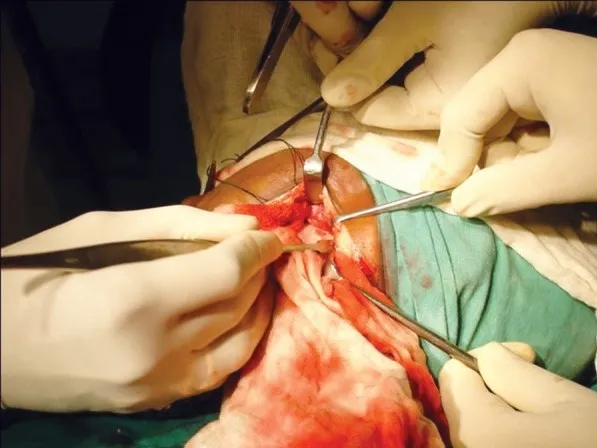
Extraoral incision and retraction of the left mandibular ramus region.
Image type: medical_photograph (other_medical_photograph)